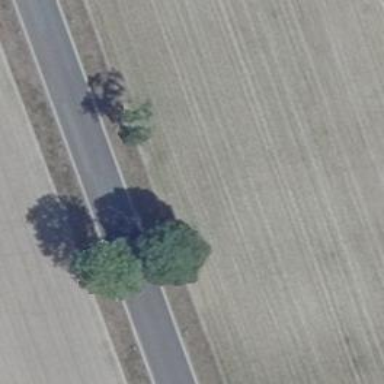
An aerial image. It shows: Deciduous tree with broadleaved leaves.